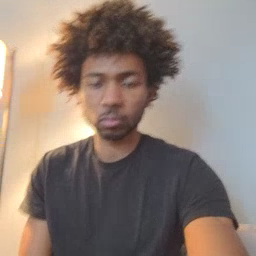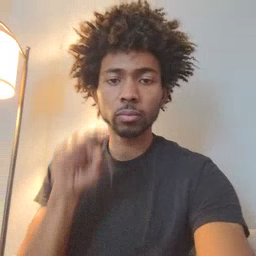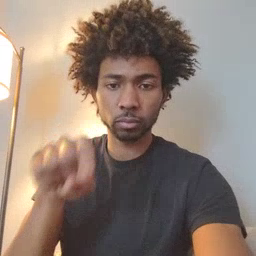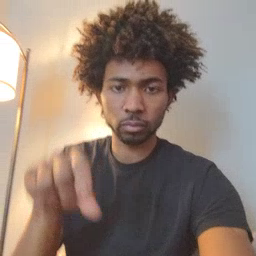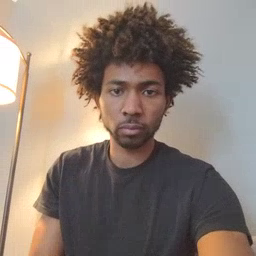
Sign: there